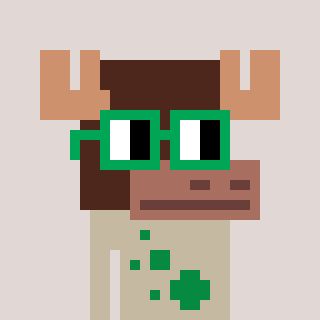
a pixel art character with square green glasses, a moose-shaped head and a bege-colored body on a warm background